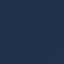
Label: SeaLake